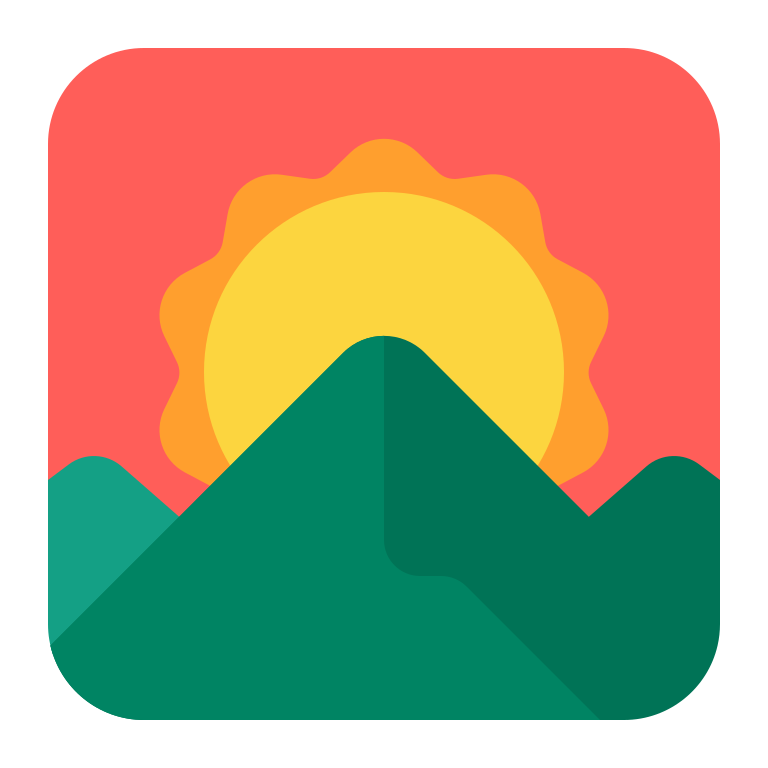
sunrise over mountains flat